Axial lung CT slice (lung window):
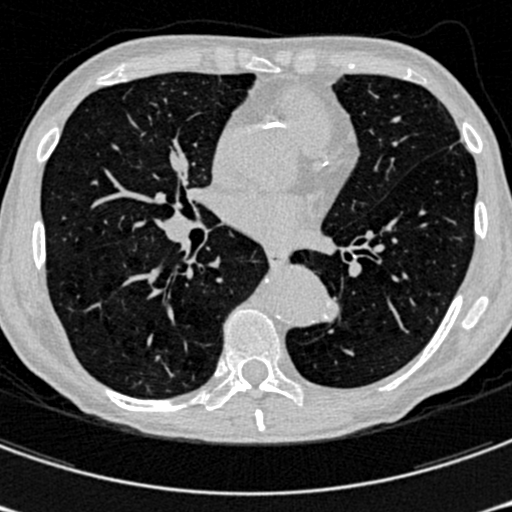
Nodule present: no